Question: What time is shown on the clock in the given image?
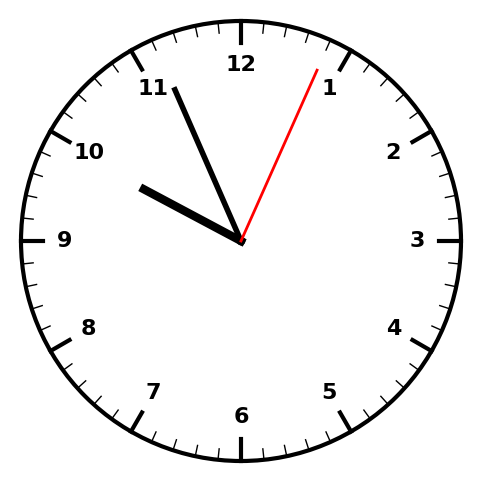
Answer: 09:56:04